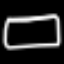
Label: square